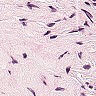
Metastatic tissue present: no